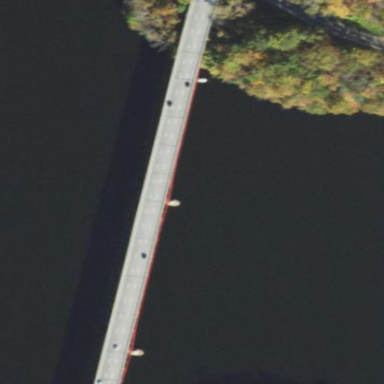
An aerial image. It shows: Truss bridge structure.